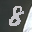
Label: 8